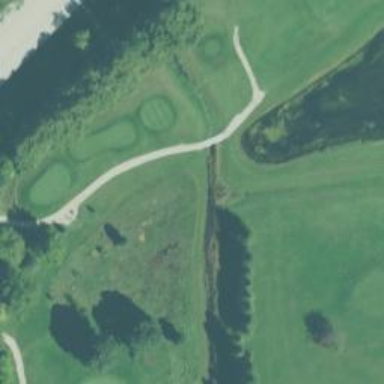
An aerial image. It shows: Path bridge over golf path.